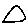
Label: triangle